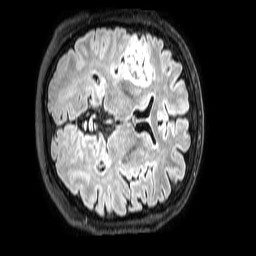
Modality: FLAIR
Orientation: axial
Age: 54
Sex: male
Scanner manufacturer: philips
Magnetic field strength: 3 T
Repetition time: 4.8 s
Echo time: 0.2849 s